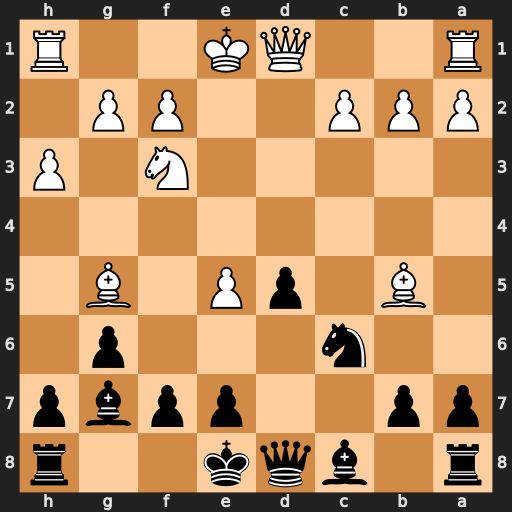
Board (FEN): r1bqk2r/pp2ppbp/2n3p1/1B1pP1B1/8/5N1P/PPP2PP1/R2QK2R
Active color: b
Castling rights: KQkq
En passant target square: -
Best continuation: Qa5+ c3 Qxb5